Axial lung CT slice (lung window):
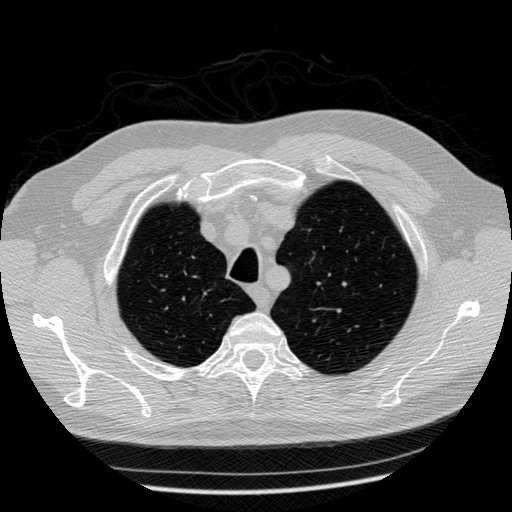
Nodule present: no